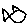
Label: fish